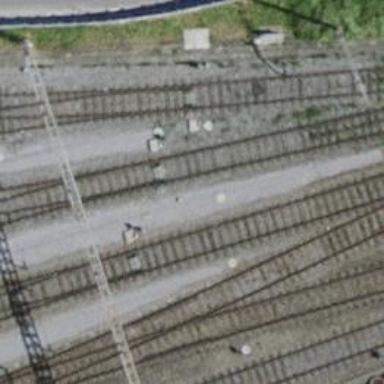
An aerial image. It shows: Railway switch.